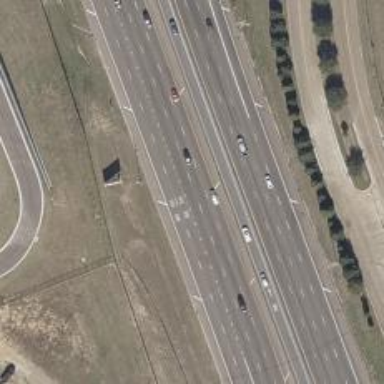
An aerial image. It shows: Motorway junction.